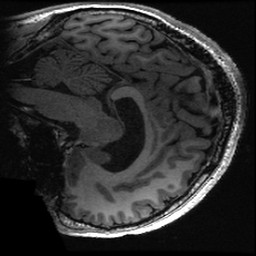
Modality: T1w
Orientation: sagittal
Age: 20
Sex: male